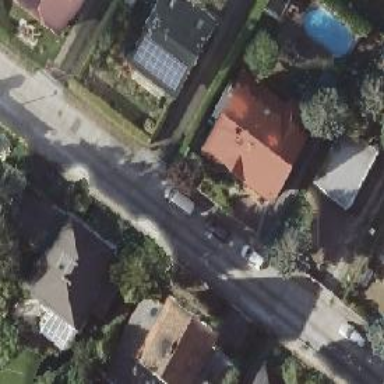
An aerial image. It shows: Residential road with concrete surface and sidewalk on the left side.